Question: I have the following list to display the child categories of the current category and I'd like to remove or hide the parent item, showing only the children. Is it possible without writing a function in functions.php?
HTML:
'''
<div class="tabs">
<ul>
<?php $this_cat = (get_query_var('cat')) ? get_query_var('cat') : 1; ?>
<?php $this_category = get_category($this_cat);
if ( $this_category->parent ) { $this_cat = $this_category->parent; } ?>
<?php wp_list_categories('child_of=' . $this_cat . '&title_li='); ?>
</ul>
</div>
'''
RESULT:
"issue of the year" is the parent which I want to remove

Thanks,
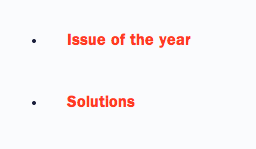
Answer: Nevermind, stupid error: it wasn't actually showing the parent title, it was a sub category with the same name.